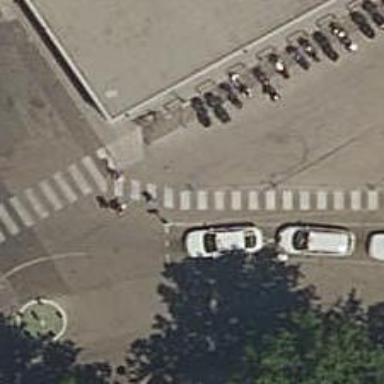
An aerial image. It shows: Taxi stand.